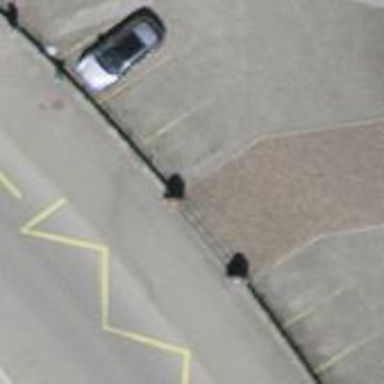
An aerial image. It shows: Bus stop with platform for public transport.